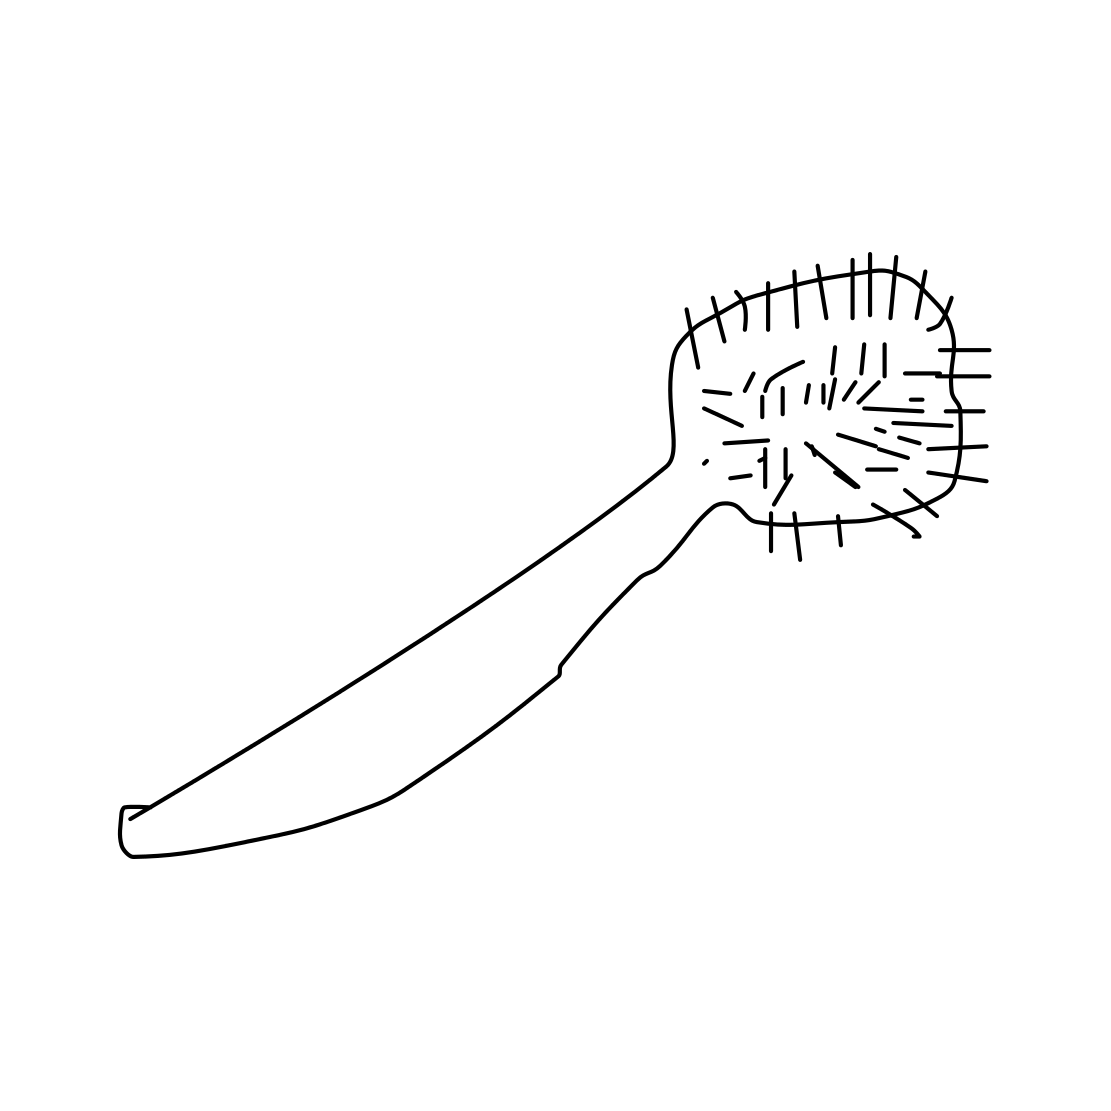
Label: toothbrush